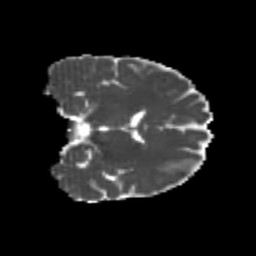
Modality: MD
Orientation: coronal
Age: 20
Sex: female
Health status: healthy
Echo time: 0.074 s